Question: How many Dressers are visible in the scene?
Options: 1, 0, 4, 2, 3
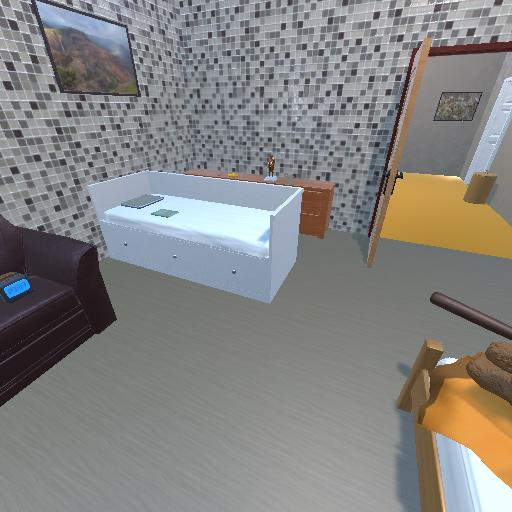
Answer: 1